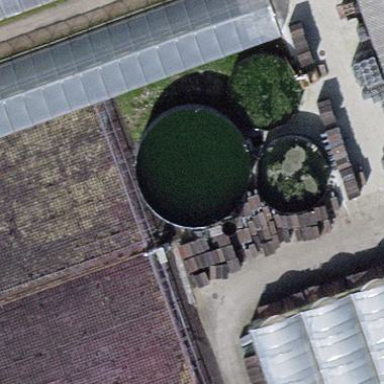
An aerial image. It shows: Water storage tank.